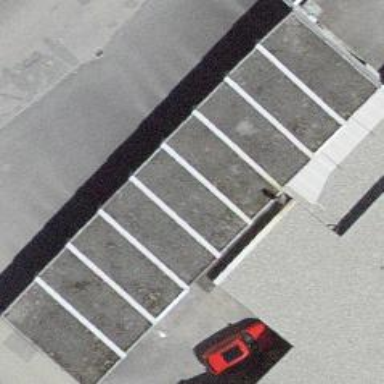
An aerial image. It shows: Group of garages.